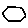
Label: hexagon